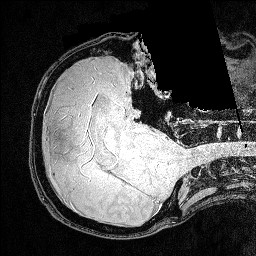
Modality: FLASH
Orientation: axial
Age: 26
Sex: male